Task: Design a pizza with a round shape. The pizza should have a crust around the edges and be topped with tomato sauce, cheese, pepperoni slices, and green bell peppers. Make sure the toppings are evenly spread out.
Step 586:
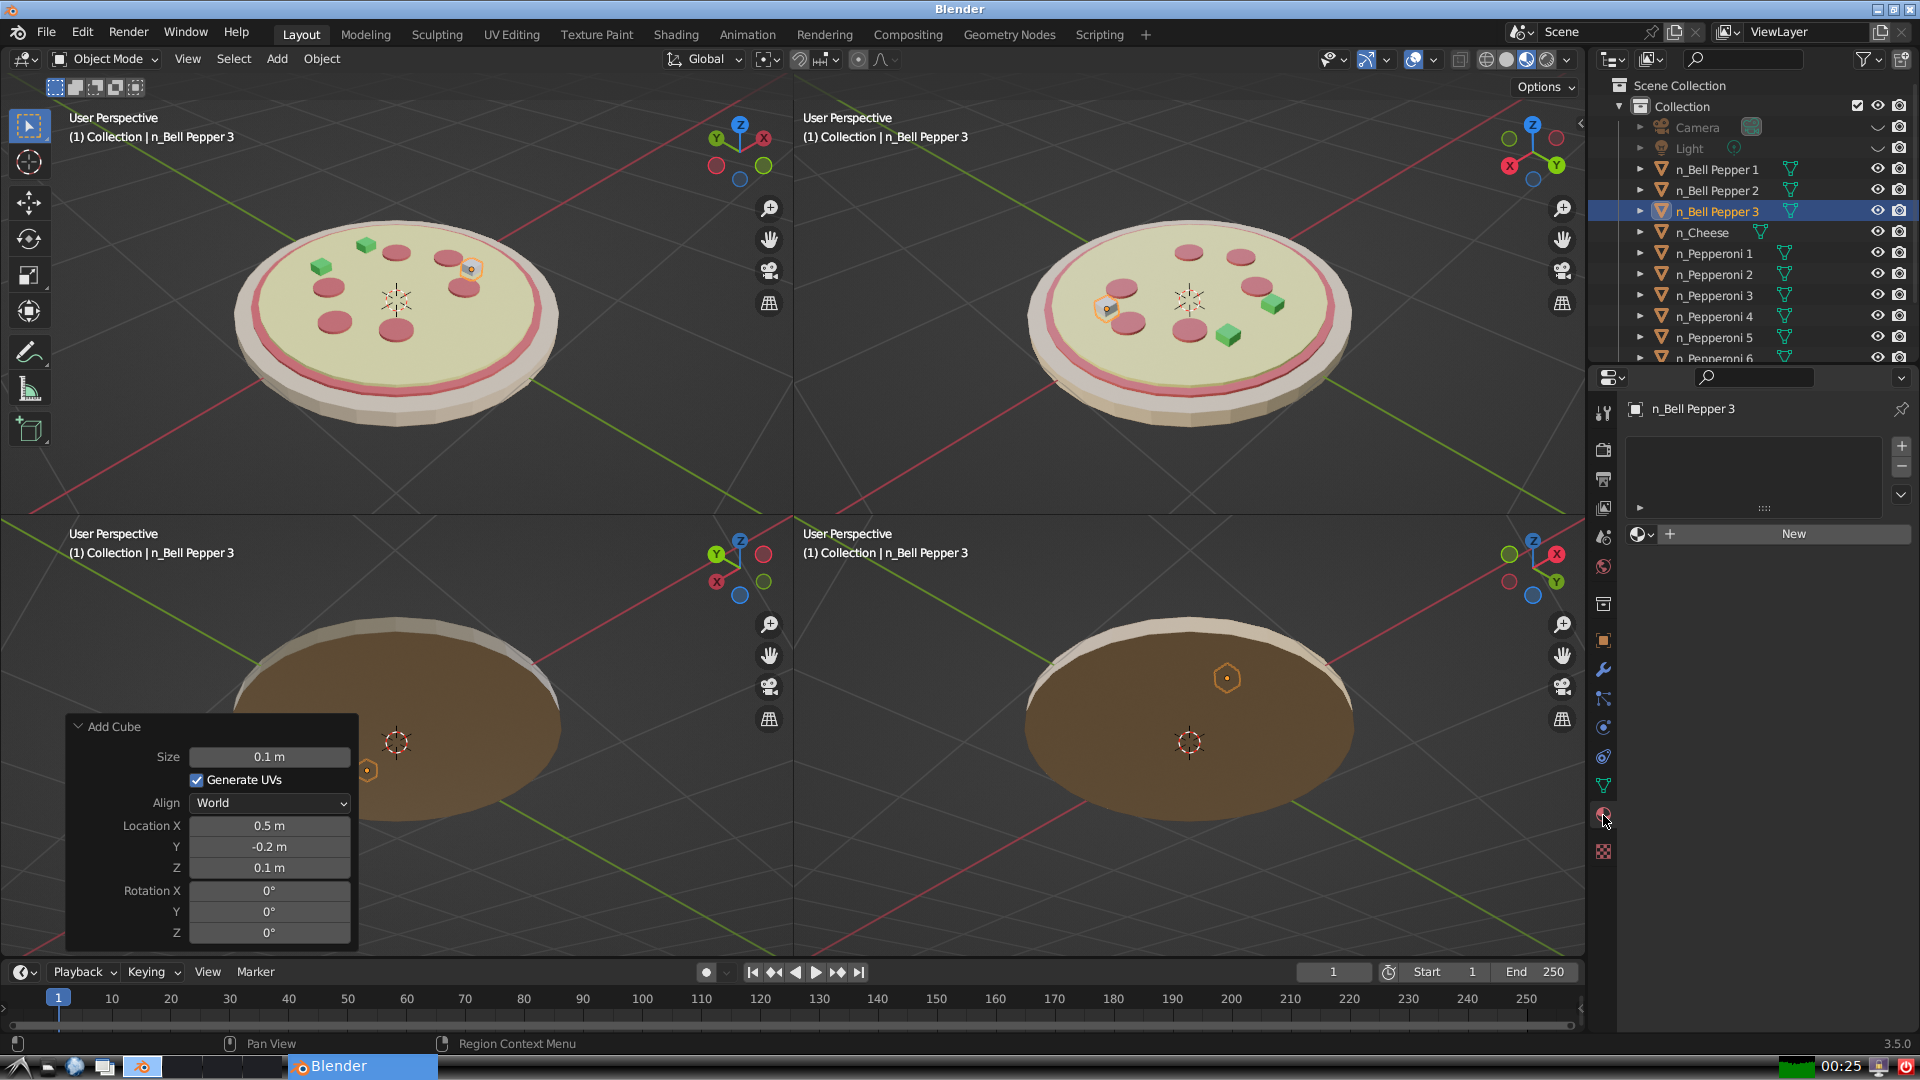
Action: {"mouse_move": [1636, 534]}